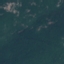
Land use / land cover: Forest